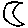
Label: moon